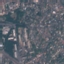
Land use / land cover class: Residential